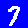
Digit: 7